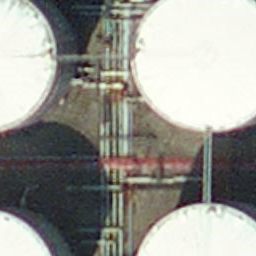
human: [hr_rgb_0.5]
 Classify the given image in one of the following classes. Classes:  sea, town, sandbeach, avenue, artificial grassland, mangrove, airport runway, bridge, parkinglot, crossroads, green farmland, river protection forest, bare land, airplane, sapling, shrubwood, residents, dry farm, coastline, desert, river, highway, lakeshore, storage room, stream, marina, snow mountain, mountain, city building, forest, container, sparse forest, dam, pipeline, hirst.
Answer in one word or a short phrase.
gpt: storage room